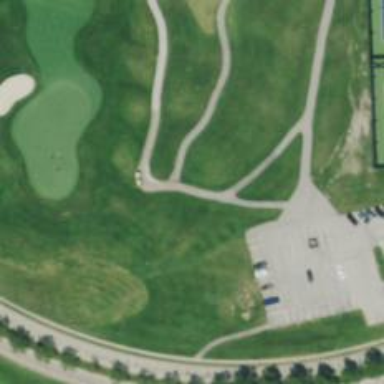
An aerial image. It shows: Well-maintained grade1 path designed for golf carts.